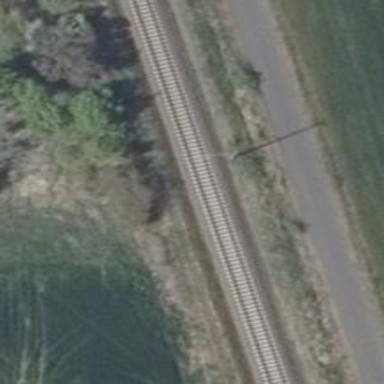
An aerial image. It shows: Milestone along the railway with catenary mast.